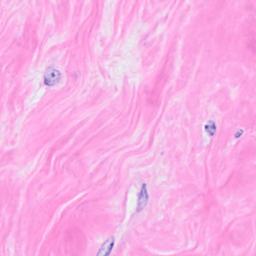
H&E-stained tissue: Breast